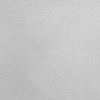
Atmospheric dust classification: dusty